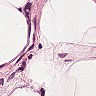
Metastatic tissue present: no